Field crop: maize
Growth stage: 2
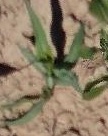
Species: maize